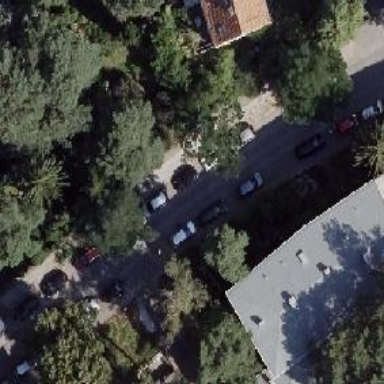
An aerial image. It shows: Residential road.